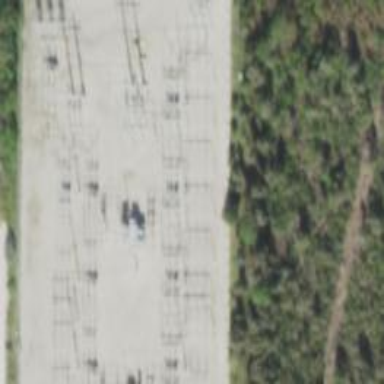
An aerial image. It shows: Switch for power supply.